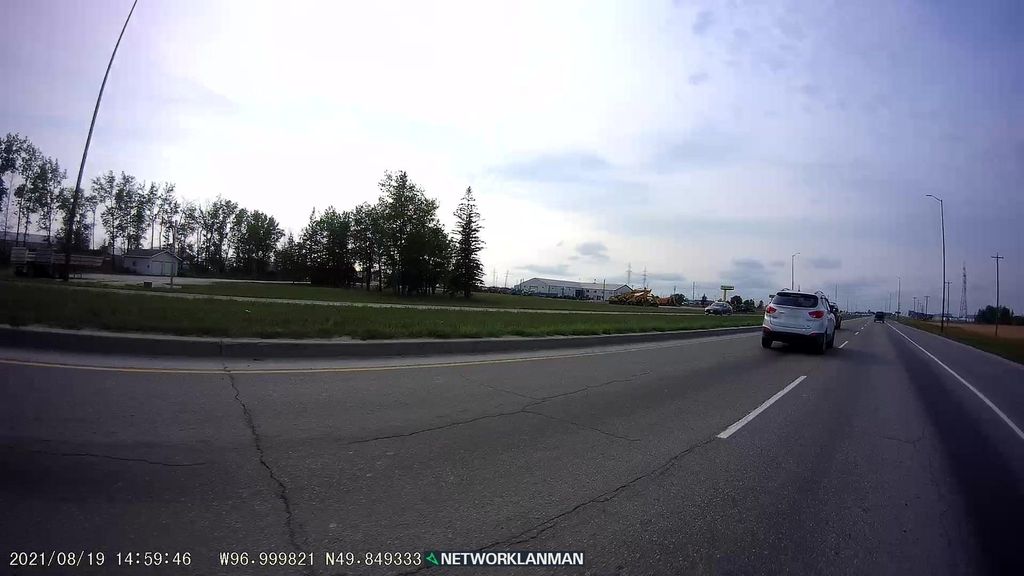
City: winnipeg